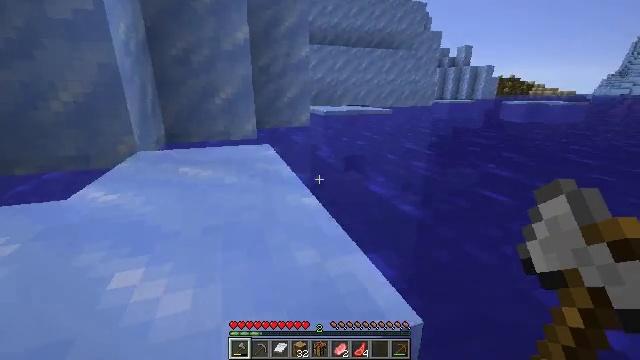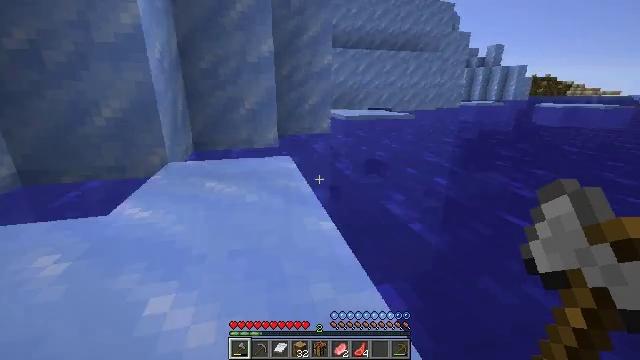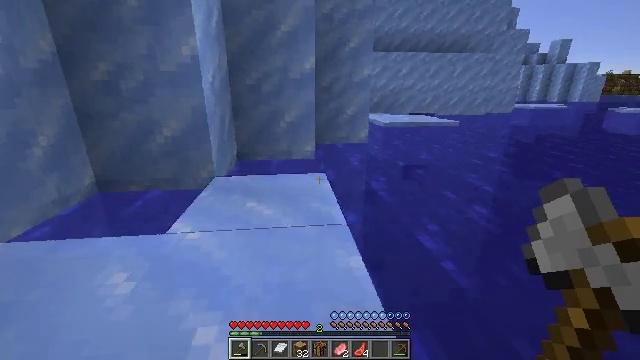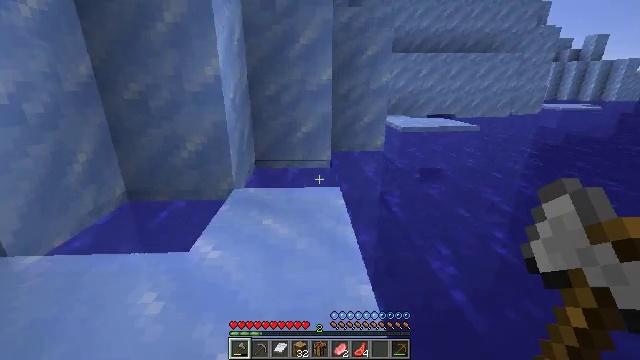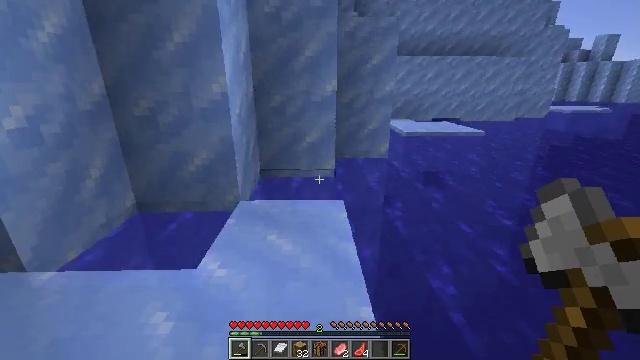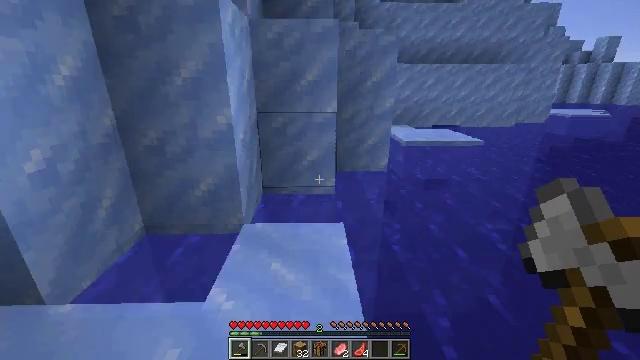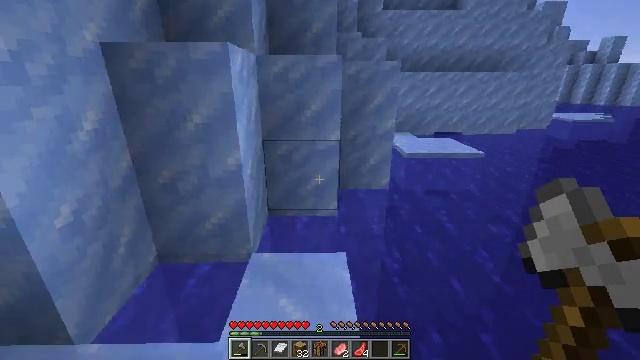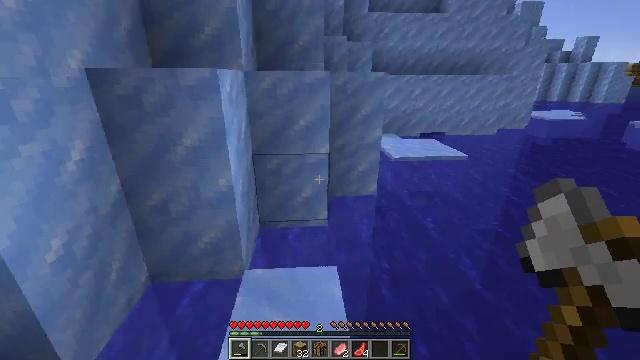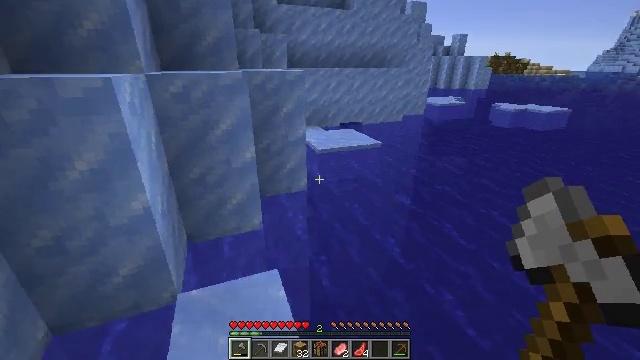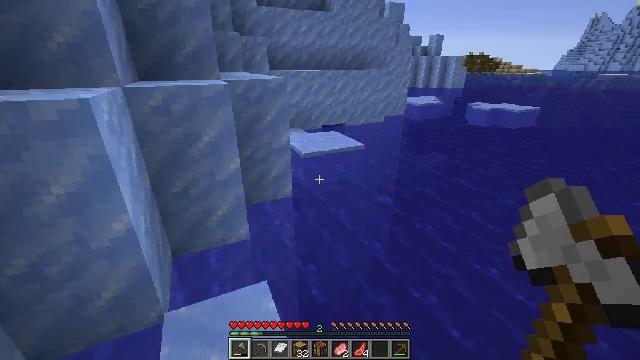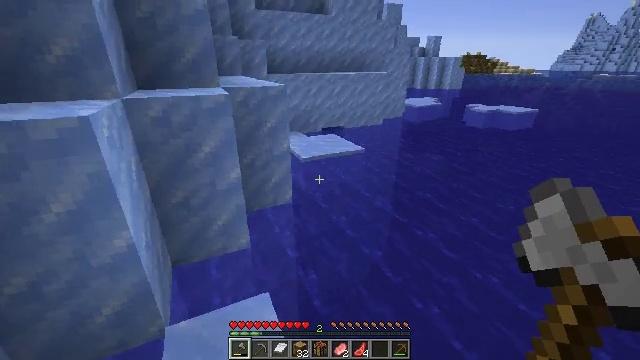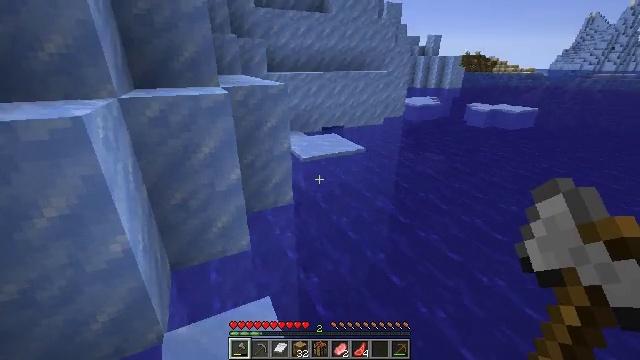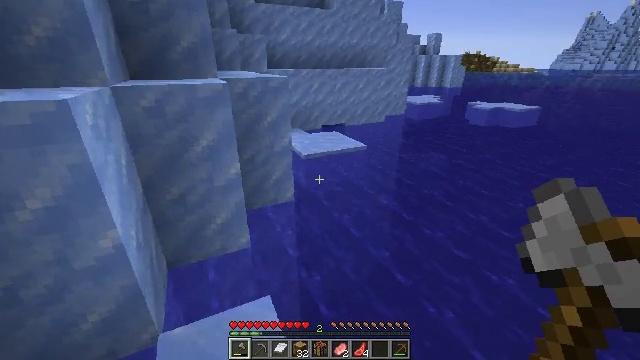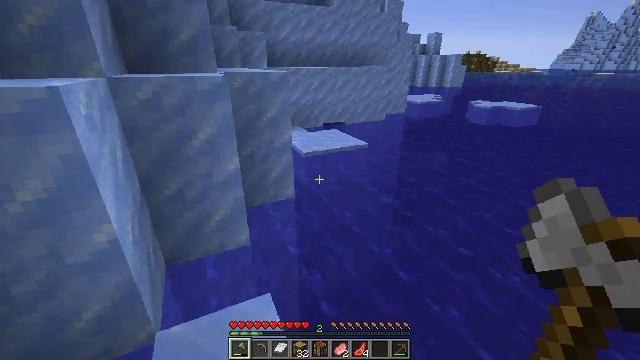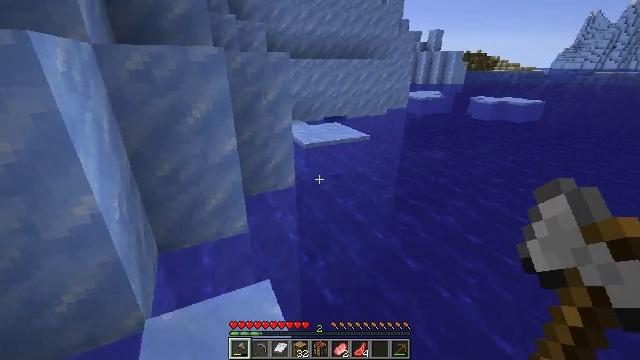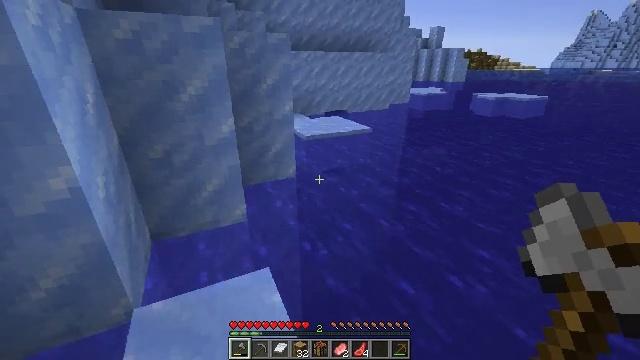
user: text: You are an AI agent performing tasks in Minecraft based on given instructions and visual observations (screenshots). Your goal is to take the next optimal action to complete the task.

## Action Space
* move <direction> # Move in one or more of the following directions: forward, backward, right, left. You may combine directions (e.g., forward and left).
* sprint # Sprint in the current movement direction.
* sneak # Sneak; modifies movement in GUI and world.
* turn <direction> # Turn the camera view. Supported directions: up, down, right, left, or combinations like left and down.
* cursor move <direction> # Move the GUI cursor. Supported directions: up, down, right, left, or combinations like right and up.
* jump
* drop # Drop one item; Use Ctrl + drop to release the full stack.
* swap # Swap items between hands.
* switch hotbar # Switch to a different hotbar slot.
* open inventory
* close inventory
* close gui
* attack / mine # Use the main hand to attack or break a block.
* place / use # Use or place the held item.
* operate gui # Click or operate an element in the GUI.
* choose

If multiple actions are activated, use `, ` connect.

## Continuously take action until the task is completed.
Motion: motion action
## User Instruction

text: Acquire packed ice by mining.
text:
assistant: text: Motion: move forward, turn left, jump
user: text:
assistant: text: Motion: move forward, turn left, jump
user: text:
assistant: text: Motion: move forward, turn left, jump
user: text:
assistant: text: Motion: move forward, turn left, jump
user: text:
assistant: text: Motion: move forward and move left, jump
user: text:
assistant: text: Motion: move forward and move left, jump
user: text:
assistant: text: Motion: move forward and move left, turn right, jump
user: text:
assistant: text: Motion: move forward, turn right and down, jump
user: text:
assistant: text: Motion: move forward, turn right, jump
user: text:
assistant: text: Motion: move forward, jump
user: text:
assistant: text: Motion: move forward, jump
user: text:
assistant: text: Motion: no_op
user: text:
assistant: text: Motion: no_op
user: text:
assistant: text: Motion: no_op
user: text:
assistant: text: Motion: no_op
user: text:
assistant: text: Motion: no_op
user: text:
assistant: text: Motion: move forward
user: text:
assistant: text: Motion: move forward
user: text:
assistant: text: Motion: no_op
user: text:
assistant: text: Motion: move forward
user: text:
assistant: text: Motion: move forward
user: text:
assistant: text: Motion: move forward, turn right
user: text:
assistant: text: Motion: move forward, turn right
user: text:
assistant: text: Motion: move forward, jump
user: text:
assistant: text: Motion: move forward, jump
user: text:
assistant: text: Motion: move forward, jump
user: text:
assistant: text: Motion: move forward and move right, jump
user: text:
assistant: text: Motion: move forward and move right, jump
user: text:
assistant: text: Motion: move forward and move right, jump
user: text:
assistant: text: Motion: move forward and move right, jump